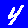
Digit: 4